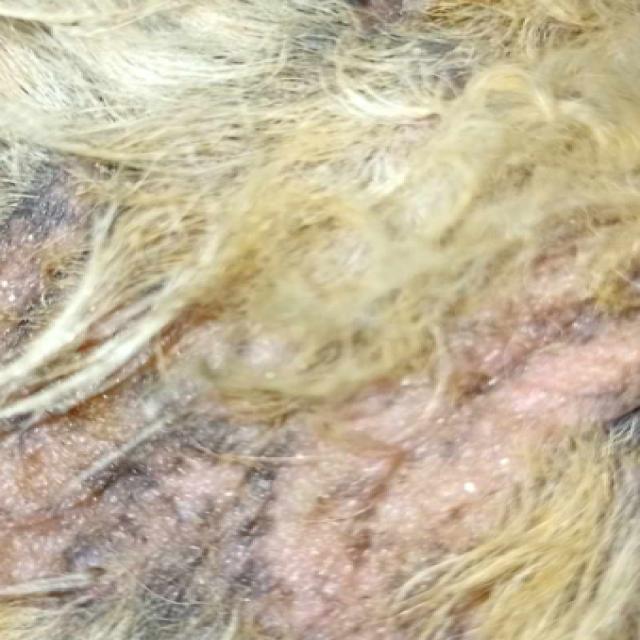
Canine demodicosis (Demodex mange) — caused by Demodex canis mites. Presents with alopecia, follicular papules, pustules, and comedones. Often localized on face and forelimbs.